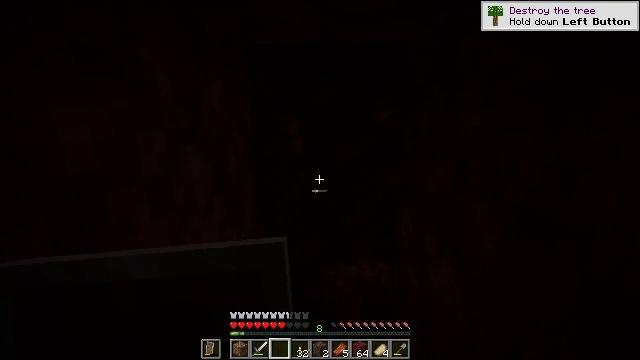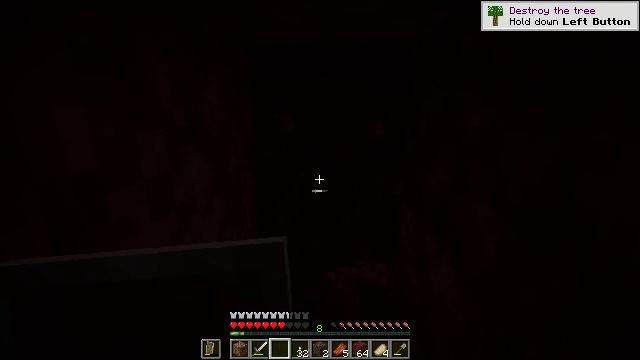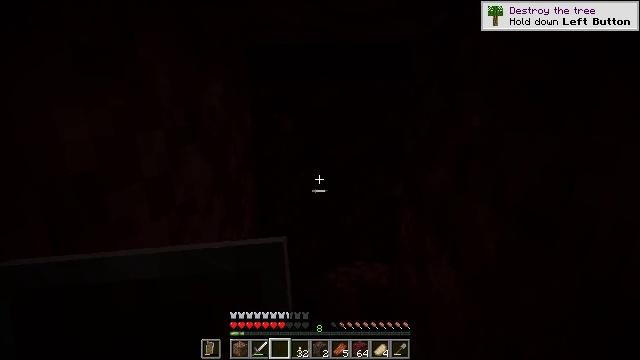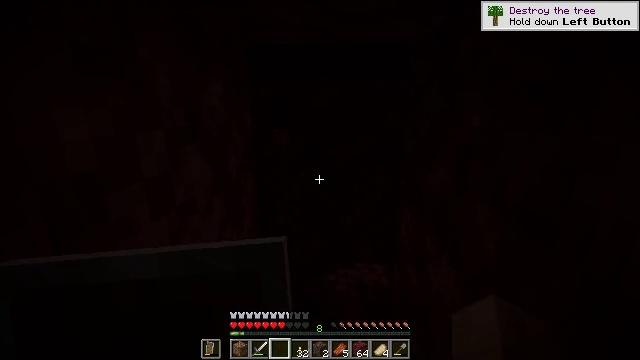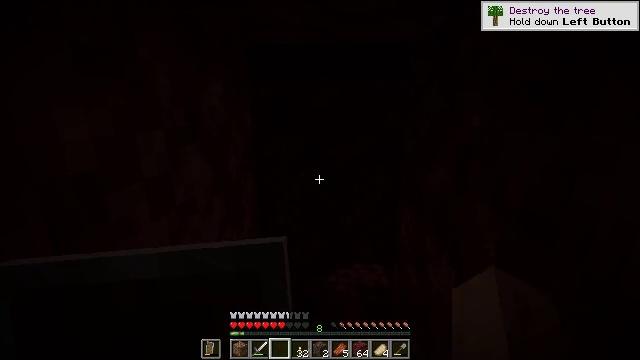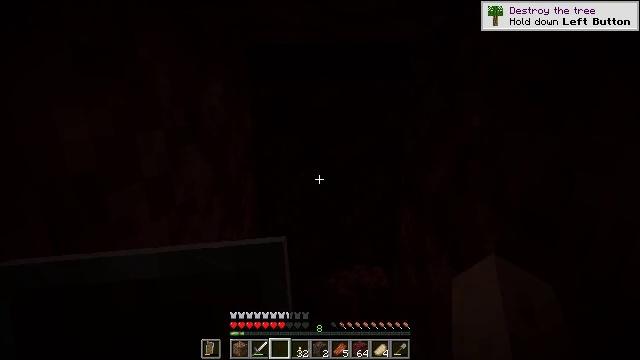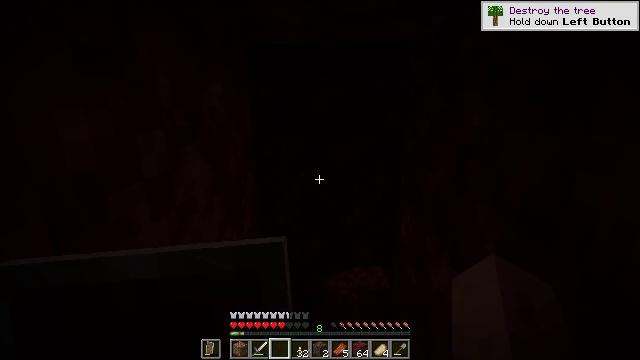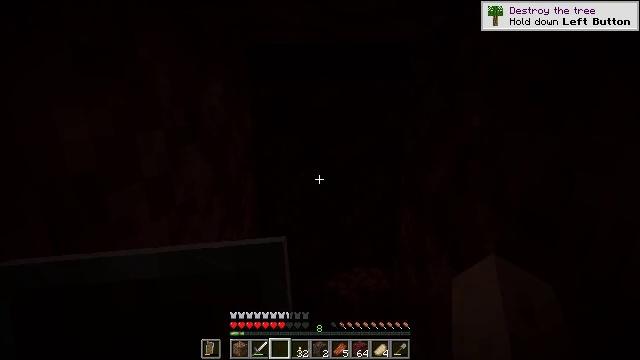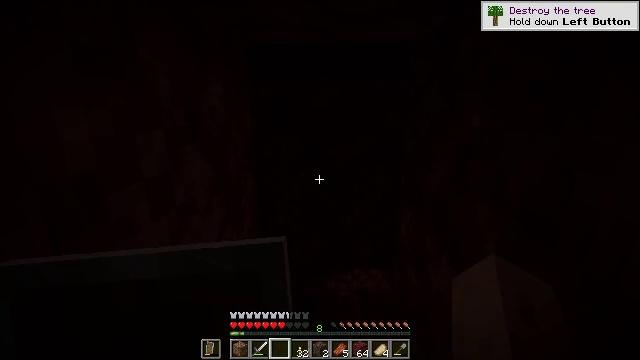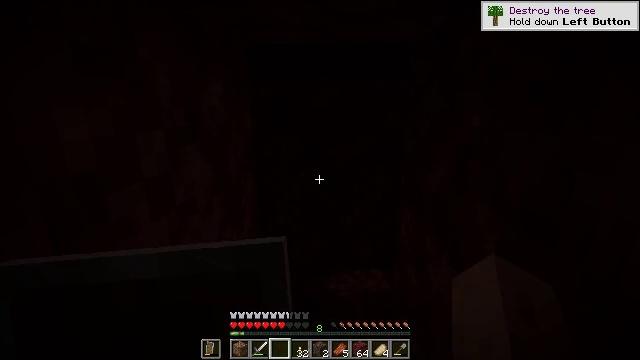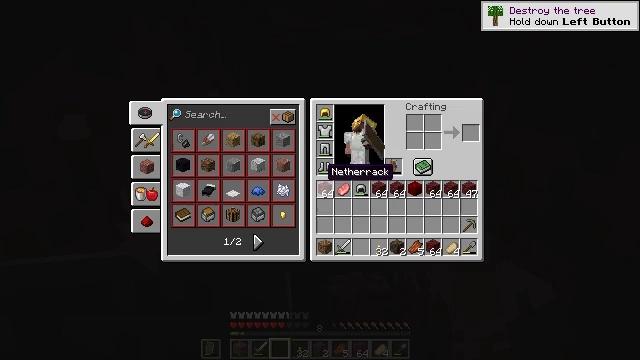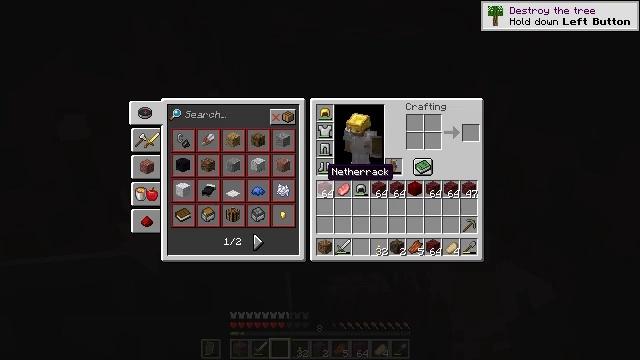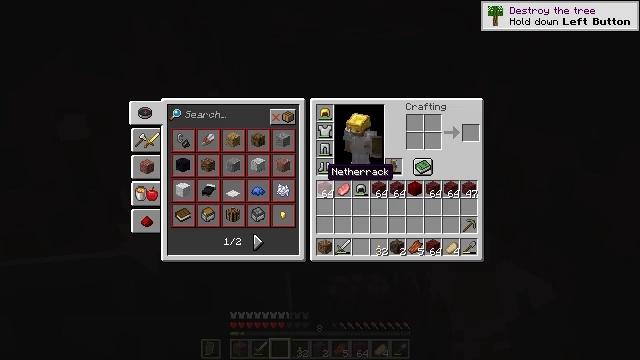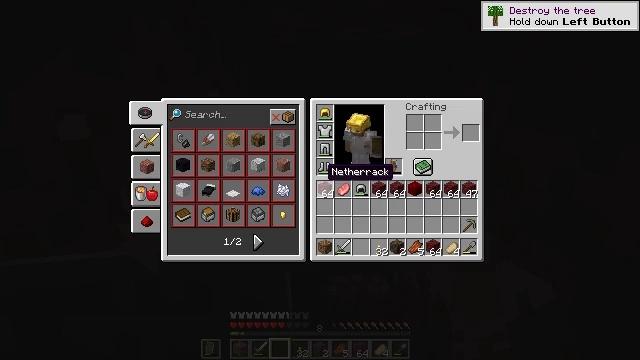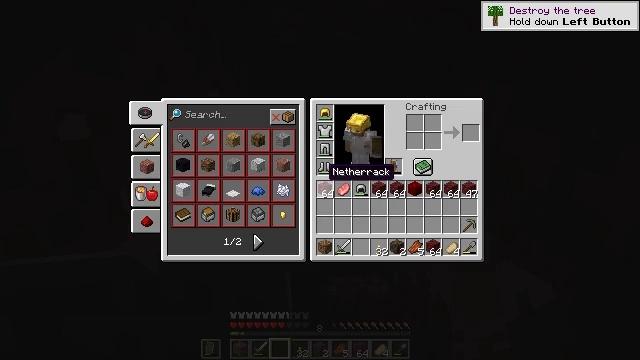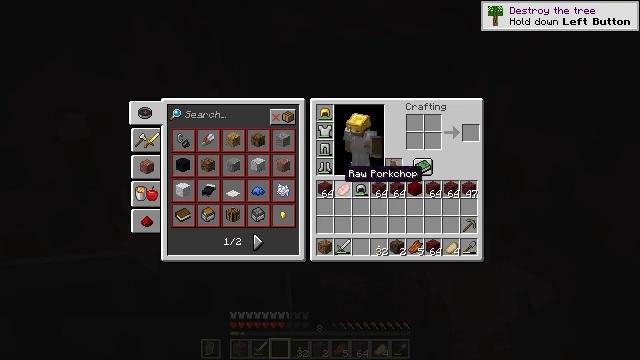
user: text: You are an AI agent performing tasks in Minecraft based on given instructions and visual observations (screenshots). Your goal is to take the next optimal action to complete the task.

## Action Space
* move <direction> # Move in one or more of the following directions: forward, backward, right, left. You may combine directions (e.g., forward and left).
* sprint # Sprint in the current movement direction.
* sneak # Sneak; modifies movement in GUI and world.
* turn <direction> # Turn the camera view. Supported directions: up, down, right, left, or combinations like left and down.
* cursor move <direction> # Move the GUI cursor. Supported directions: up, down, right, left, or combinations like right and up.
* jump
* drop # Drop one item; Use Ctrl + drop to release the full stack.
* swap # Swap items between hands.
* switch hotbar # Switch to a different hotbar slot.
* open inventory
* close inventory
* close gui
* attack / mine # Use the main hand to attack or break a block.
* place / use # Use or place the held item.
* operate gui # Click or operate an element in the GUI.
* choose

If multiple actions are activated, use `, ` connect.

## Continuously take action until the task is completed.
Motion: motion action
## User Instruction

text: Gather netherrack as a building material.
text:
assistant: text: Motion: no_op
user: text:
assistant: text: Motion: no_op
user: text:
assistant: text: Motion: no_op
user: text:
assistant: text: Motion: no_op
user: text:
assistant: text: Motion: no_op
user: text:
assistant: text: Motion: no_op
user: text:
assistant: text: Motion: no_op
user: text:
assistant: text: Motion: no_op
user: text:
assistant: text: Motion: no_op
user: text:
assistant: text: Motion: open inventory
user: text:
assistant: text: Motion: open inventory
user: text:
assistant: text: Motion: open inventory
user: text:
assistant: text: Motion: open inventory
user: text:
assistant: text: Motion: no_op
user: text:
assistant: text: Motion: turn right
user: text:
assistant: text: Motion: turn right
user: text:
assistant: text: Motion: turn right and down
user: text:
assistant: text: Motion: sneak, turn right and down
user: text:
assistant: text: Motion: sneak, turn right and down
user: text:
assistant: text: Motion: sneak, turn right
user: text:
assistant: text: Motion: sneak, turn right
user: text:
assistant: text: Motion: sneak, turn right
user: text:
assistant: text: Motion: sneak
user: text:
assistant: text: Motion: sneak
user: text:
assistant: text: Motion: sneak
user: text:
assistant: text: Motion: sneak
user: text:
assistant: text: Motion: sneak
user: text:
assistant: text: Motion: sneak
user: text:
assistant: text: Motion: sneak
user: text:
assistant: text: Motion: sneak, use / place